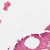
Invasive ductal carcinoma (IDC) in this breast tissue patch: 0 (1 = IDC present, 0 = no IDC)